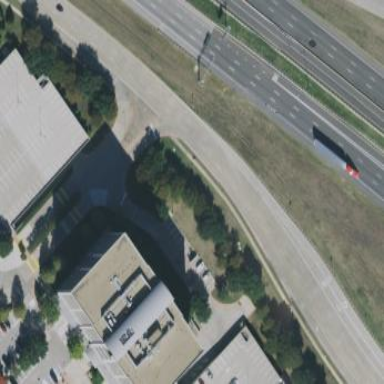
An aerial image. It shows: Office building.